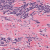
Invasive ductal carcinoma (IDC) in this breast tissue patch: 1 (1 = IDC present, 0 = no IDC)